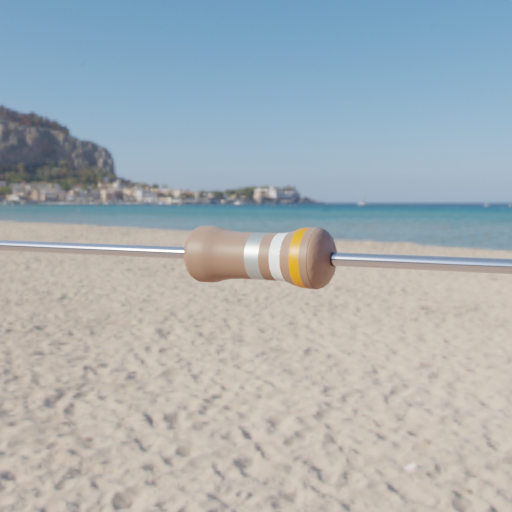
Resistor colour bands (in order): silver, white, orange